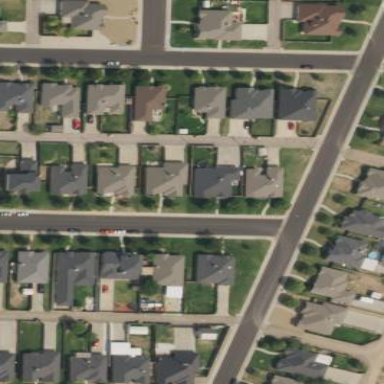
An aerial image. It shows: Sidewalk.